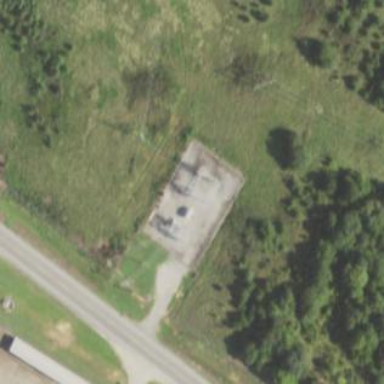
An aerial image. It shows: Distribution level power substation enclosed by fence.